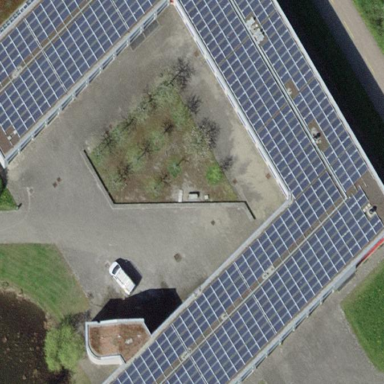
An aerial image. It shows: School building with flat roof.